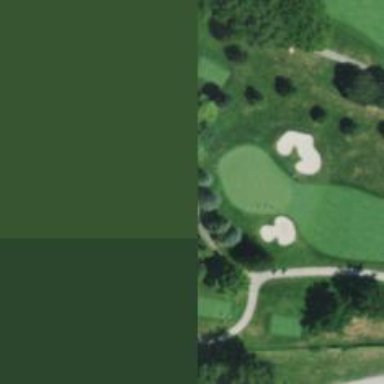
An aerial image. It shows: Well-maintained path suitable for golfing.